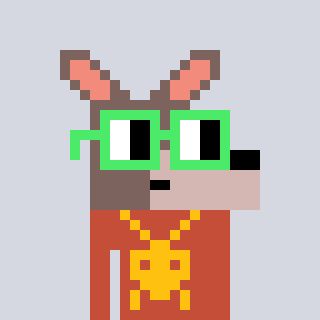
a pixel art character with square light green glasses, a kangaroo-shaped head and a rust-colored body on a cool background